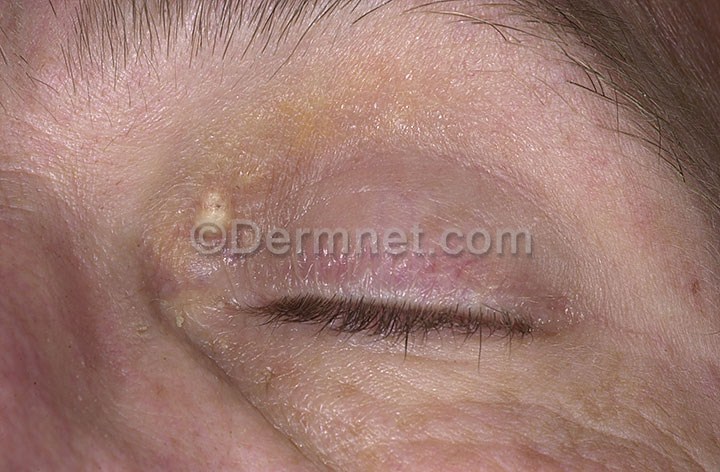
Disease: Seborrheic Keratoses and other Benign Tumors